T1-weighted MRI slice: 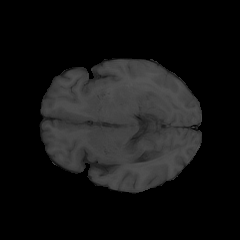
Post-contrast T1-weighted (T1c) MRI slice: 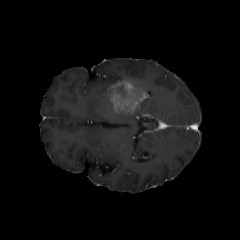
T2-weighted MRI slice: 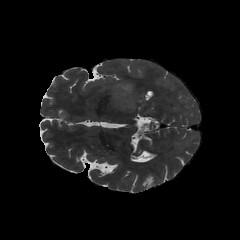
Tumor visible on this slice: yes